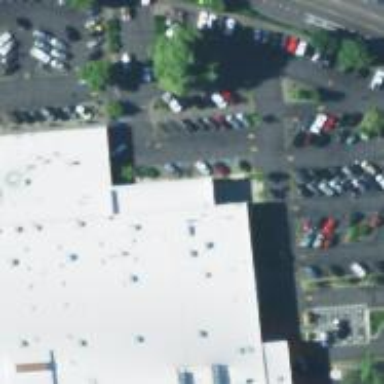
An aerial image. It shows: Parking space.